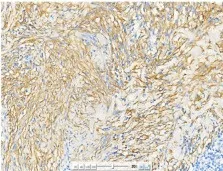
SMA (E) was partially expressed in tumor cells (IHCx200).
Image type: pathology (immunostaining)